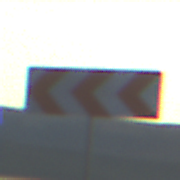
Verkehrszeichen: RichtungstafelnInKurvenGrossRechts
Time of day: SunriseSunset
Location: Outdoor (RoadRail)
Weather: PartlyCloudy
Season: NotSpecified
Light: Natural